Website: bh-photo
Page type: customer-info-address
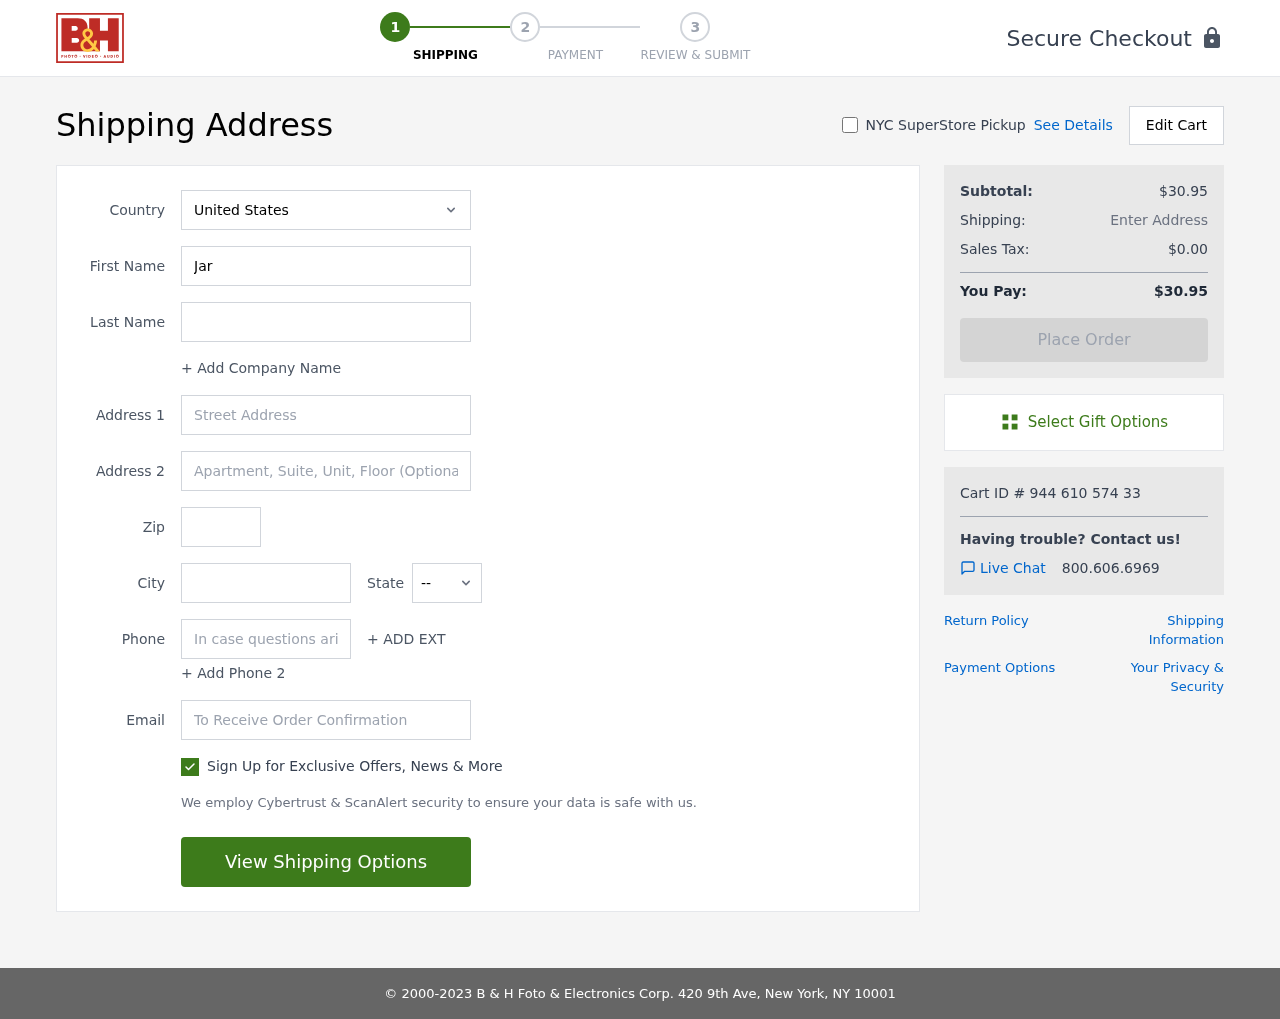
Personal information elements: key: PII_CITY
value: North Nicoleshire
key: PII_COUNTRY
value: United States
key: PII_EMAIL
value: jared_williams@hotmail.com
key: PII_FIRSTNAME
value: Jared
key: PII_LASTNAME
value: Williams
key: PII_PHONE
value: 5046555150
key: PII_POSTCODE
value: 61743
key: PII_STATE_ABBR
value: OR
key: PII_STREET
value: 5292 Clark Mission
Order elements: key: ORDER_SUBTOTAL
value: $30.95
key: ORDER_TAX
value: $0.00
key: ORDER_TOTAL
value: $30.95
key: ORDER_ID
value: Cart ID # 944 610 574 33